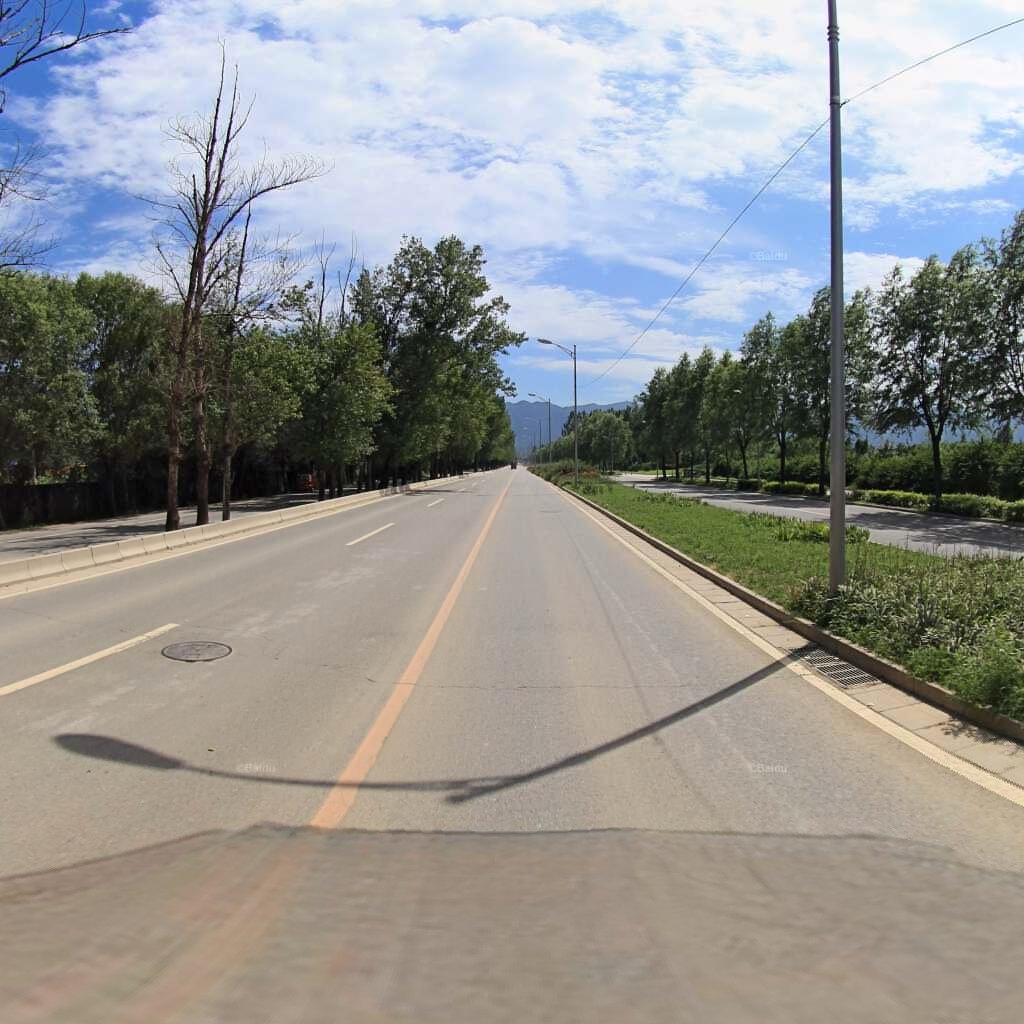
Region: Haidian
Road damage annotations: transverse crack, manhole cover, transverse crack